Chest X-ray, PA view. Patient: 32 years old, sex F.
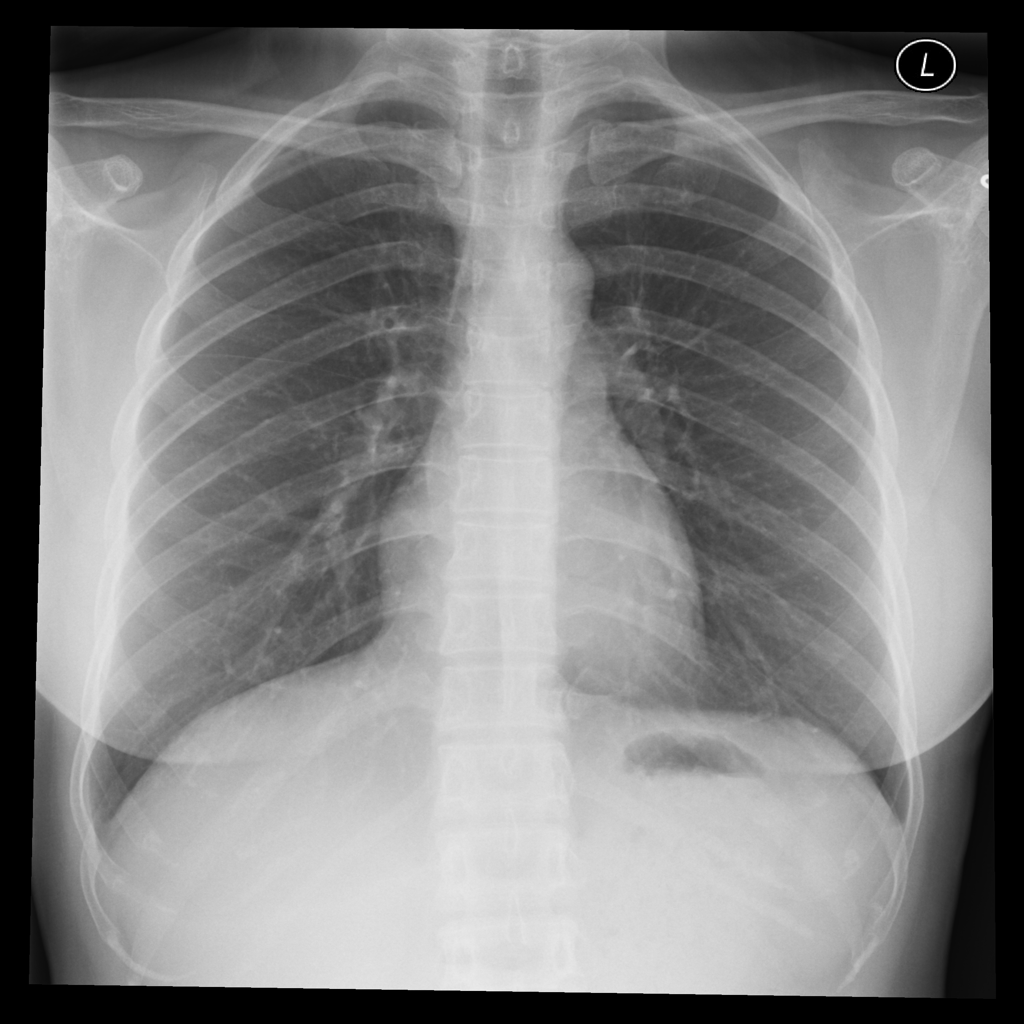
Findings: No Finding